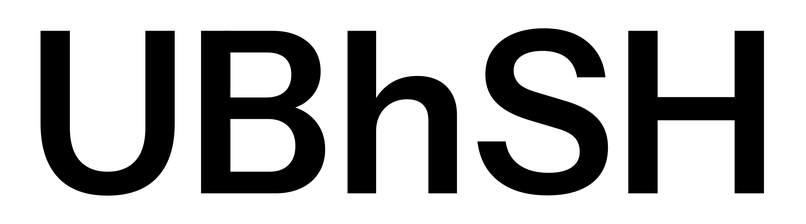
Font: InstrumentSans_SemiBold